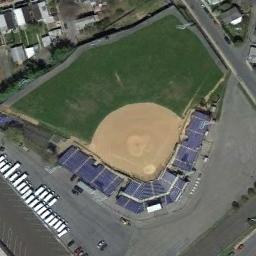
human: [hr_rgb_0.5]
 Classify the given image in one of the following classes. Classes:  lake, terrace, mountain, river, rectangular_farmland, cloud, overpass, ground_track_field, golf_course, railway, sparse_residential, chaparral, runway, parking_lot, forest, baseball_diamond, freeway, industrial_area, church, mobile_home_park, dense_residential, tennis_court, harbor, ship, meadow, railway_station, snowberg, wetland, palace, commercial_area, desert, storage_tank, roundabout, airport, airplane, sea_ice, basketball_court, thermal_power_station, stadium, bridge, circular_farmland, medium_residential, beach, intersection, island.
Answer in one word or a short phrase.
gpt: stadium